Aerial crown-view tile of a tropical tree (Barro Colorado Island, Panama), acquired 20250512:
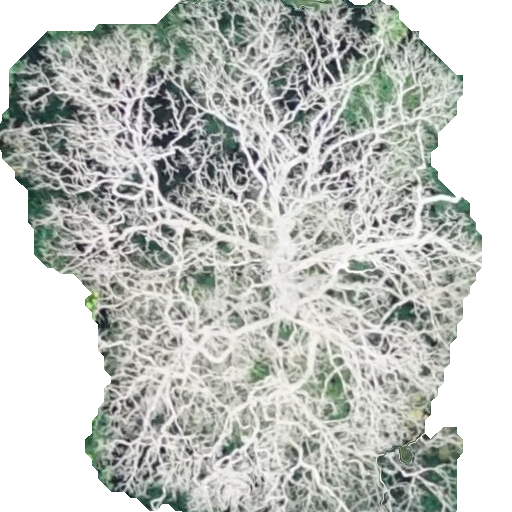
Species: Dipteryx oleifera
GBIF accepted scientific name: Dipteryx oleifera
Crown area: 294.148 m²